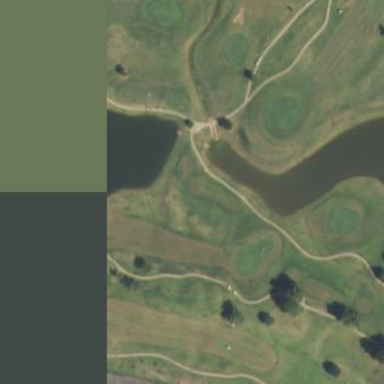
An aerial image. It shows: Designated path for golf carts.